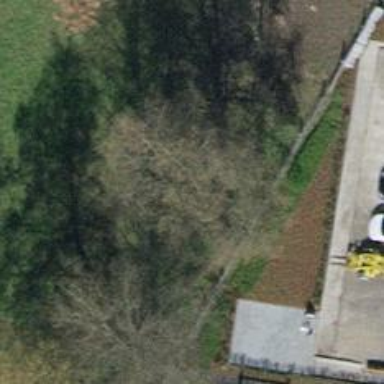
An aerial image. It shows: Urban tree adds touch of nature to the surroundings.